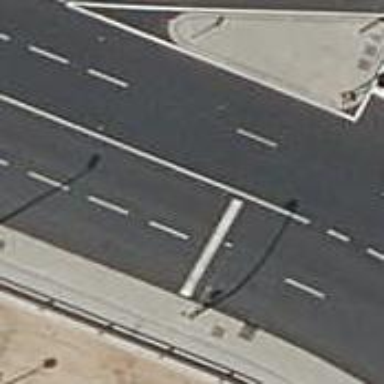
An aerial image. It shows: Road with traffic signals.